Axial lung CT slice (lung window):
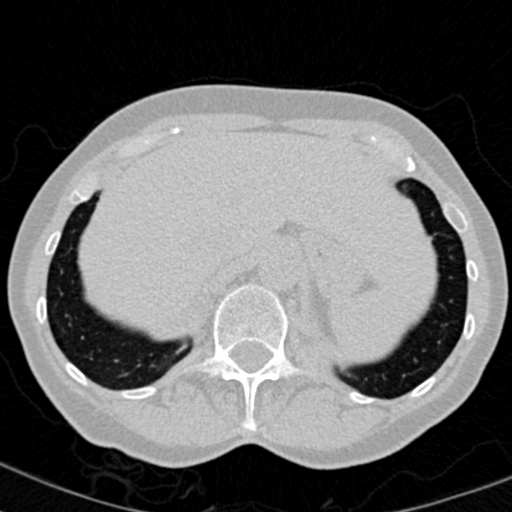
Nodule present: no